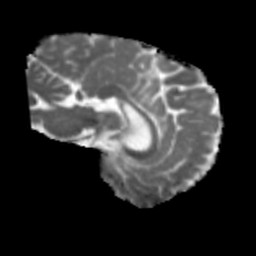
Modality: MD
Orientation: sagittal
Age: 44
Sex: female
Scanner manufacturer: siemens
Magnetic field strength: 3 T
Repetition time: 5.47 s
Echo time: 0.0854 s